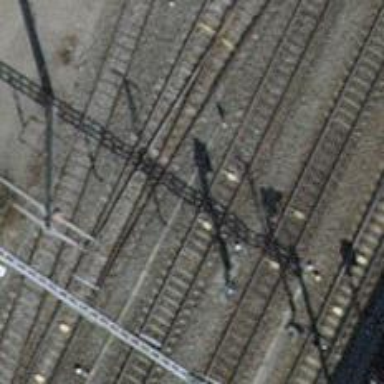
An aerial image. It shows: Railway siding with one electrified track and contact line for powering the train.